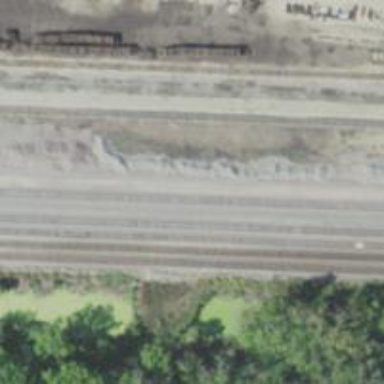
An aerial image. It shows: Railway yard.